Question: I add an employee but then I can update and delete.
Please help me.

my database oic for reference is below
<URL>
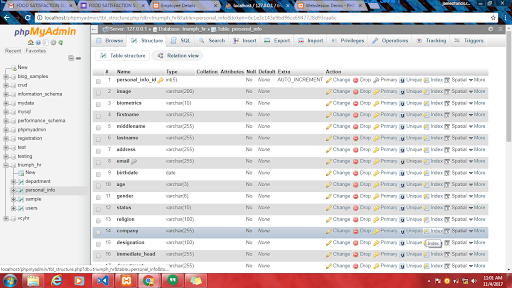
Answer: <URL>